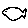
Label: fish